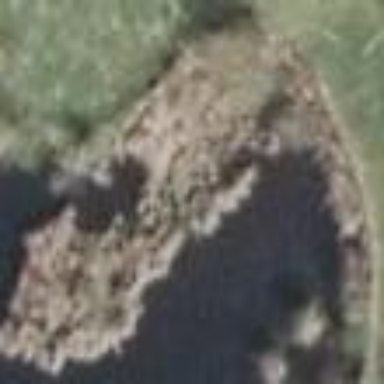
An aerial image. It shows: Swamp in wetland area.